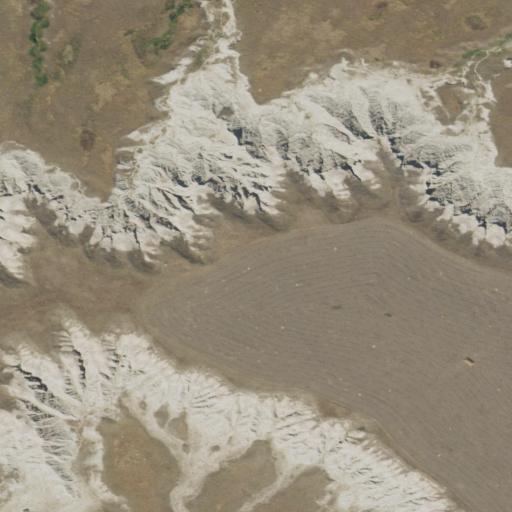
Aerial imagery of mountain in South Dakota named School Section Butte containing grassland and barren land